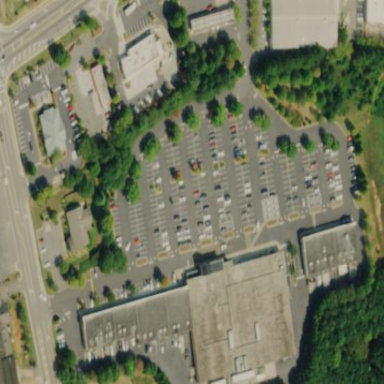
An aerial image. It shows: Commercial area.